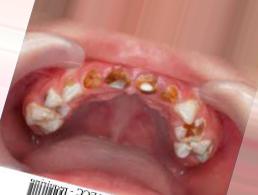
Condition: Caries